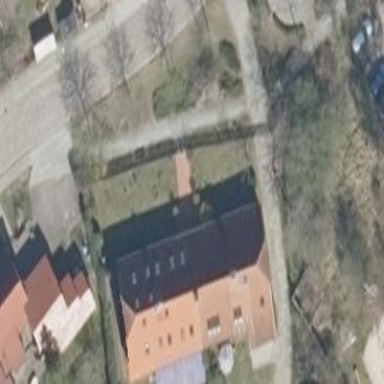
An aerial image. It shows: Residential building with half-hipped roof shape.